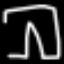
Label: pants